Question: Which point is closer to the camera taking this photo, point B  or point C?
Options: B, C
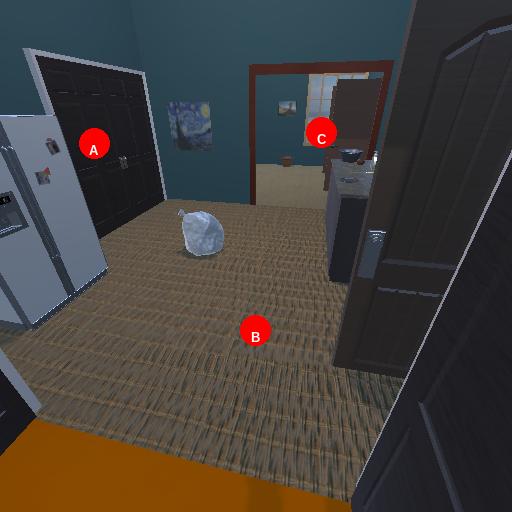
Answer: B